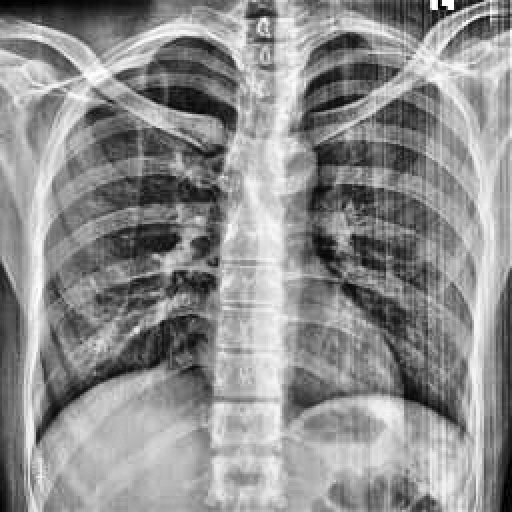
Finding: NORMAL